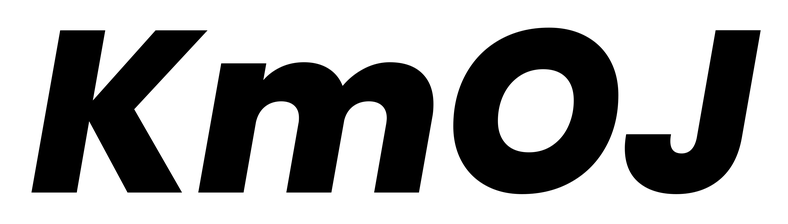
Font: Poppins-ExtraBoldItalic